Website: crate-barrel
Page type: receipt
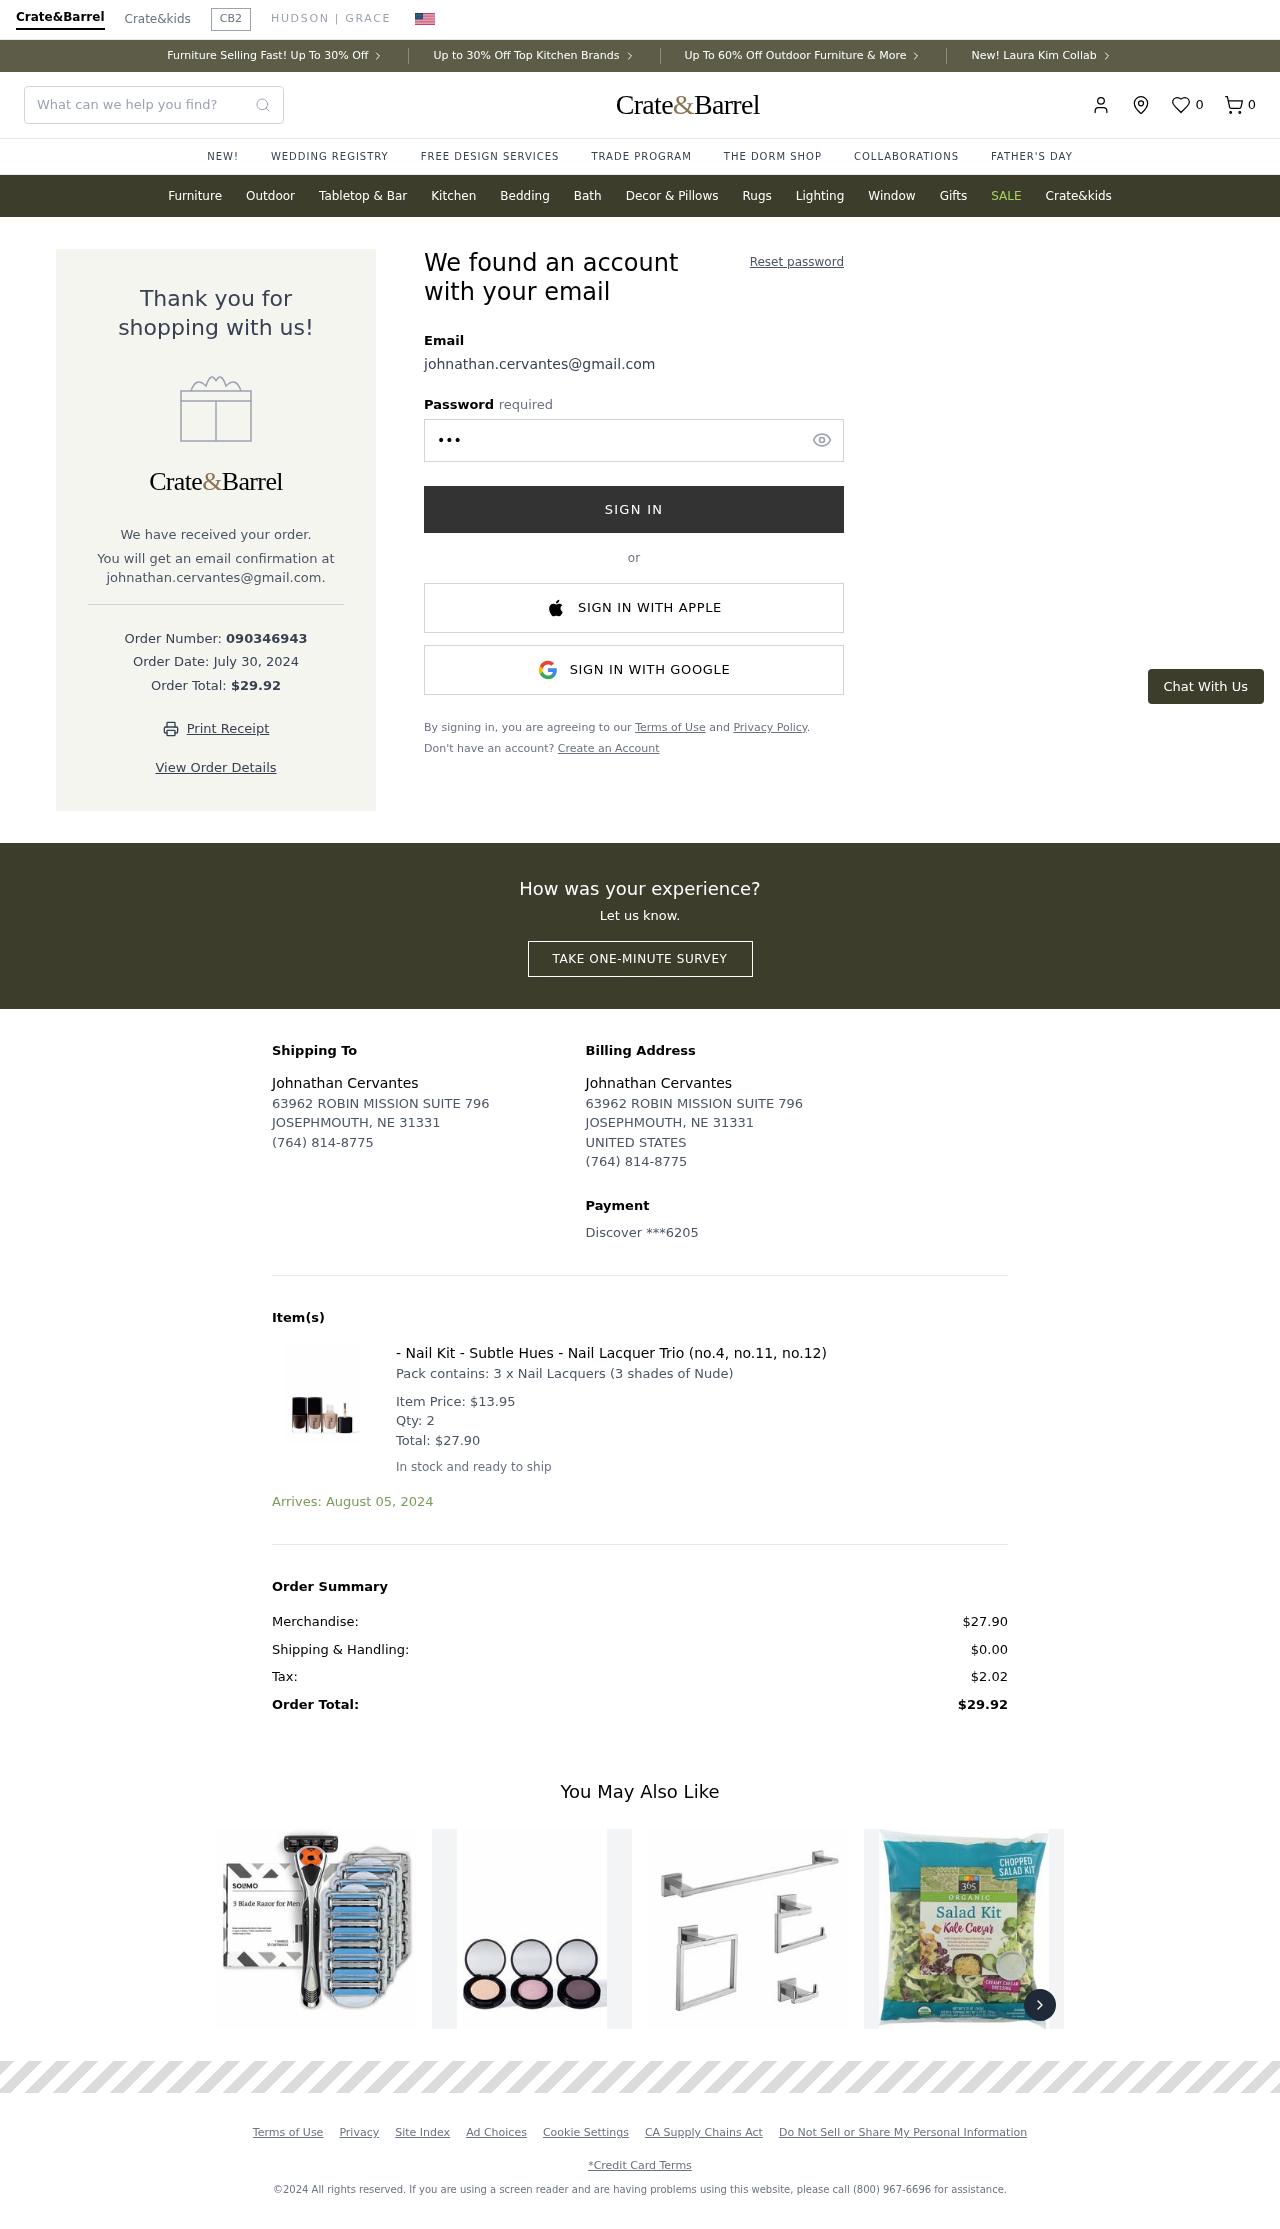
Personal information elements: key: PII_CARD_LAST4
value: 6205
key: PII_CARD_TYPE
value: Discover
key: PII_COUNTRY
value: UNITED STATES
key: PII_EMAIL
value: johnathan.cervantes@gmail.com
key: PII_FULLNAME
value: Johnathan Cervantes
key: PII_STREET
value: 63962 ROBIN MISSION SUITE 796
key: PII_EMAIL2
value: johnathan.cervantes@gmail.com
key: PII_CITY_STATE_ZIP
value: JOSEPHMOUTH, NE 31331
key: PII_PHONE
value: (764) 814-8775
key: PII_FULLNAME2
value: Johnathan Cervantes
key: PII_STREET2
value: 63962 ROBIN MISSION SUITE 796
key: PII_CITY_STATE_ZIP2
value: JOSEPHMOUTH, NE 31331
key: PII_PHONE2
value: (764) 814-8775
Product elements: key: PRODUCT1_DESC
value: Pack contains: 3 x Nail Lacquers (3 shades of Nude)
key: PRODUCT1_NAME
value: - Nail Kit - Subtle Hues - Nail Lacquer Trio (no.4, no.11, no.12)
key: PRODUCT1_PRICE
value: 13.95
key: PRODUCT1_QUANTITY
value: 2
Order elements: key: ORDER_NUM_ITEMS
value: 0
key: ORDER_ID
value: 090346943
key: ORDER_DATE
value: July 30, 2024
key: ORDER_TOTAL
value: $29.92
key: ORDER_ITEM_TOTAL
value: $27.90
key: ORDER_DELIVERY_DATE
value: Arrives: August 05, 2024
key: ORDER_SUBTOTAL
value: $27.90
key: ORDER_SHIPPING_COST
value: $0.00
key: ORDER_TAX
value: $2.02
Search elements: key: HEADER_SEARCH
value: What can we help you find?
Other elements: key: FAVORITES_COUNT
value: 0